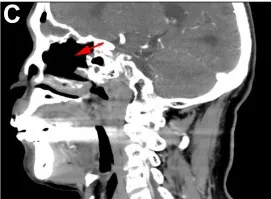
CT findings of patient in one year follow-up. Sagittal CT of sinus in one year follow-up showed no tumor lesions.
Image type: radiology (ct)